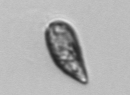
Label: Prorocentrum_triestinum